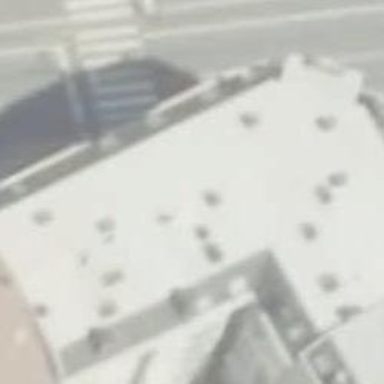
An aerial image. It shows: Café.